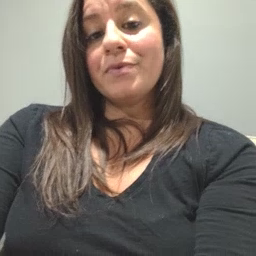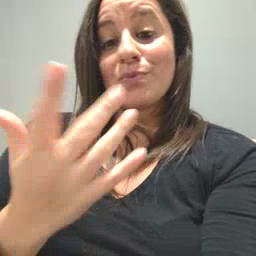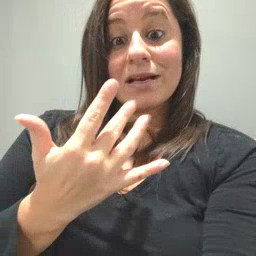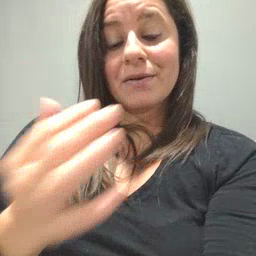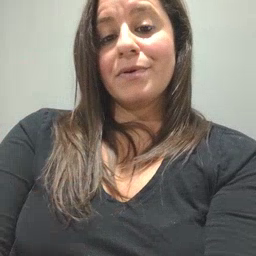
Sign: wait